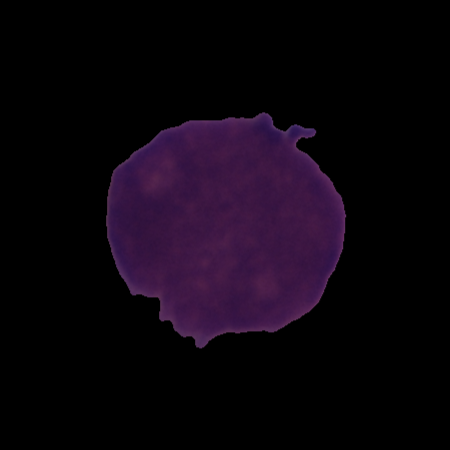
Label: cancer